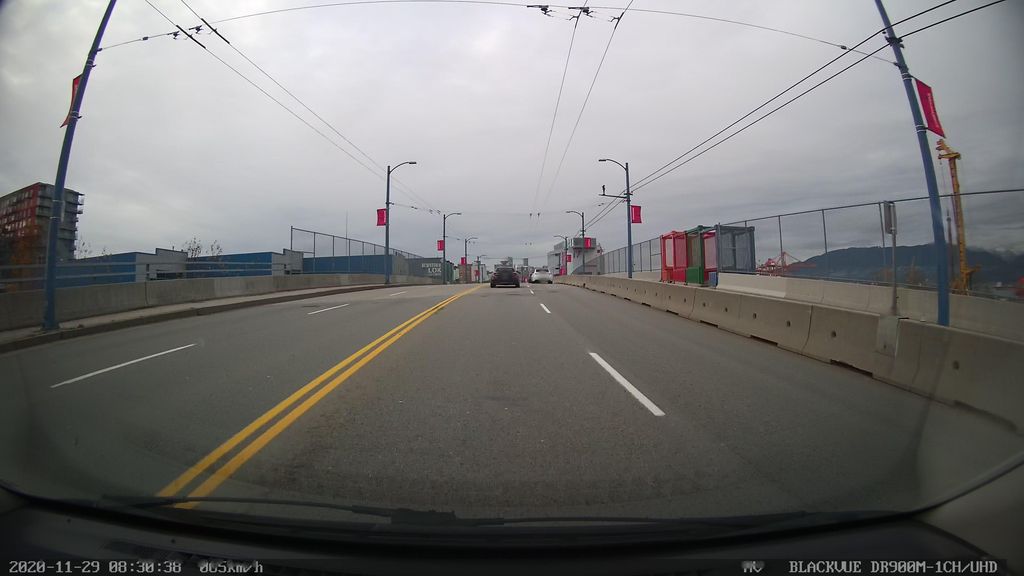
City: vancouver